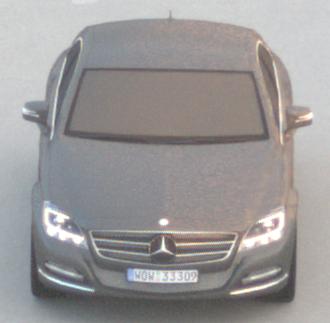
Make: Mercedes-Benz
Model: CLS Coupé 350
Detailed model: CLS-Class (218) Coupé
Model produced from: 2011/01
Model produced until: 2014/07
Doors: 4
Color: gray
Road condition: dry road
Daytime: sunrise or sunset
Contrast: low contrast